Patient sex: M
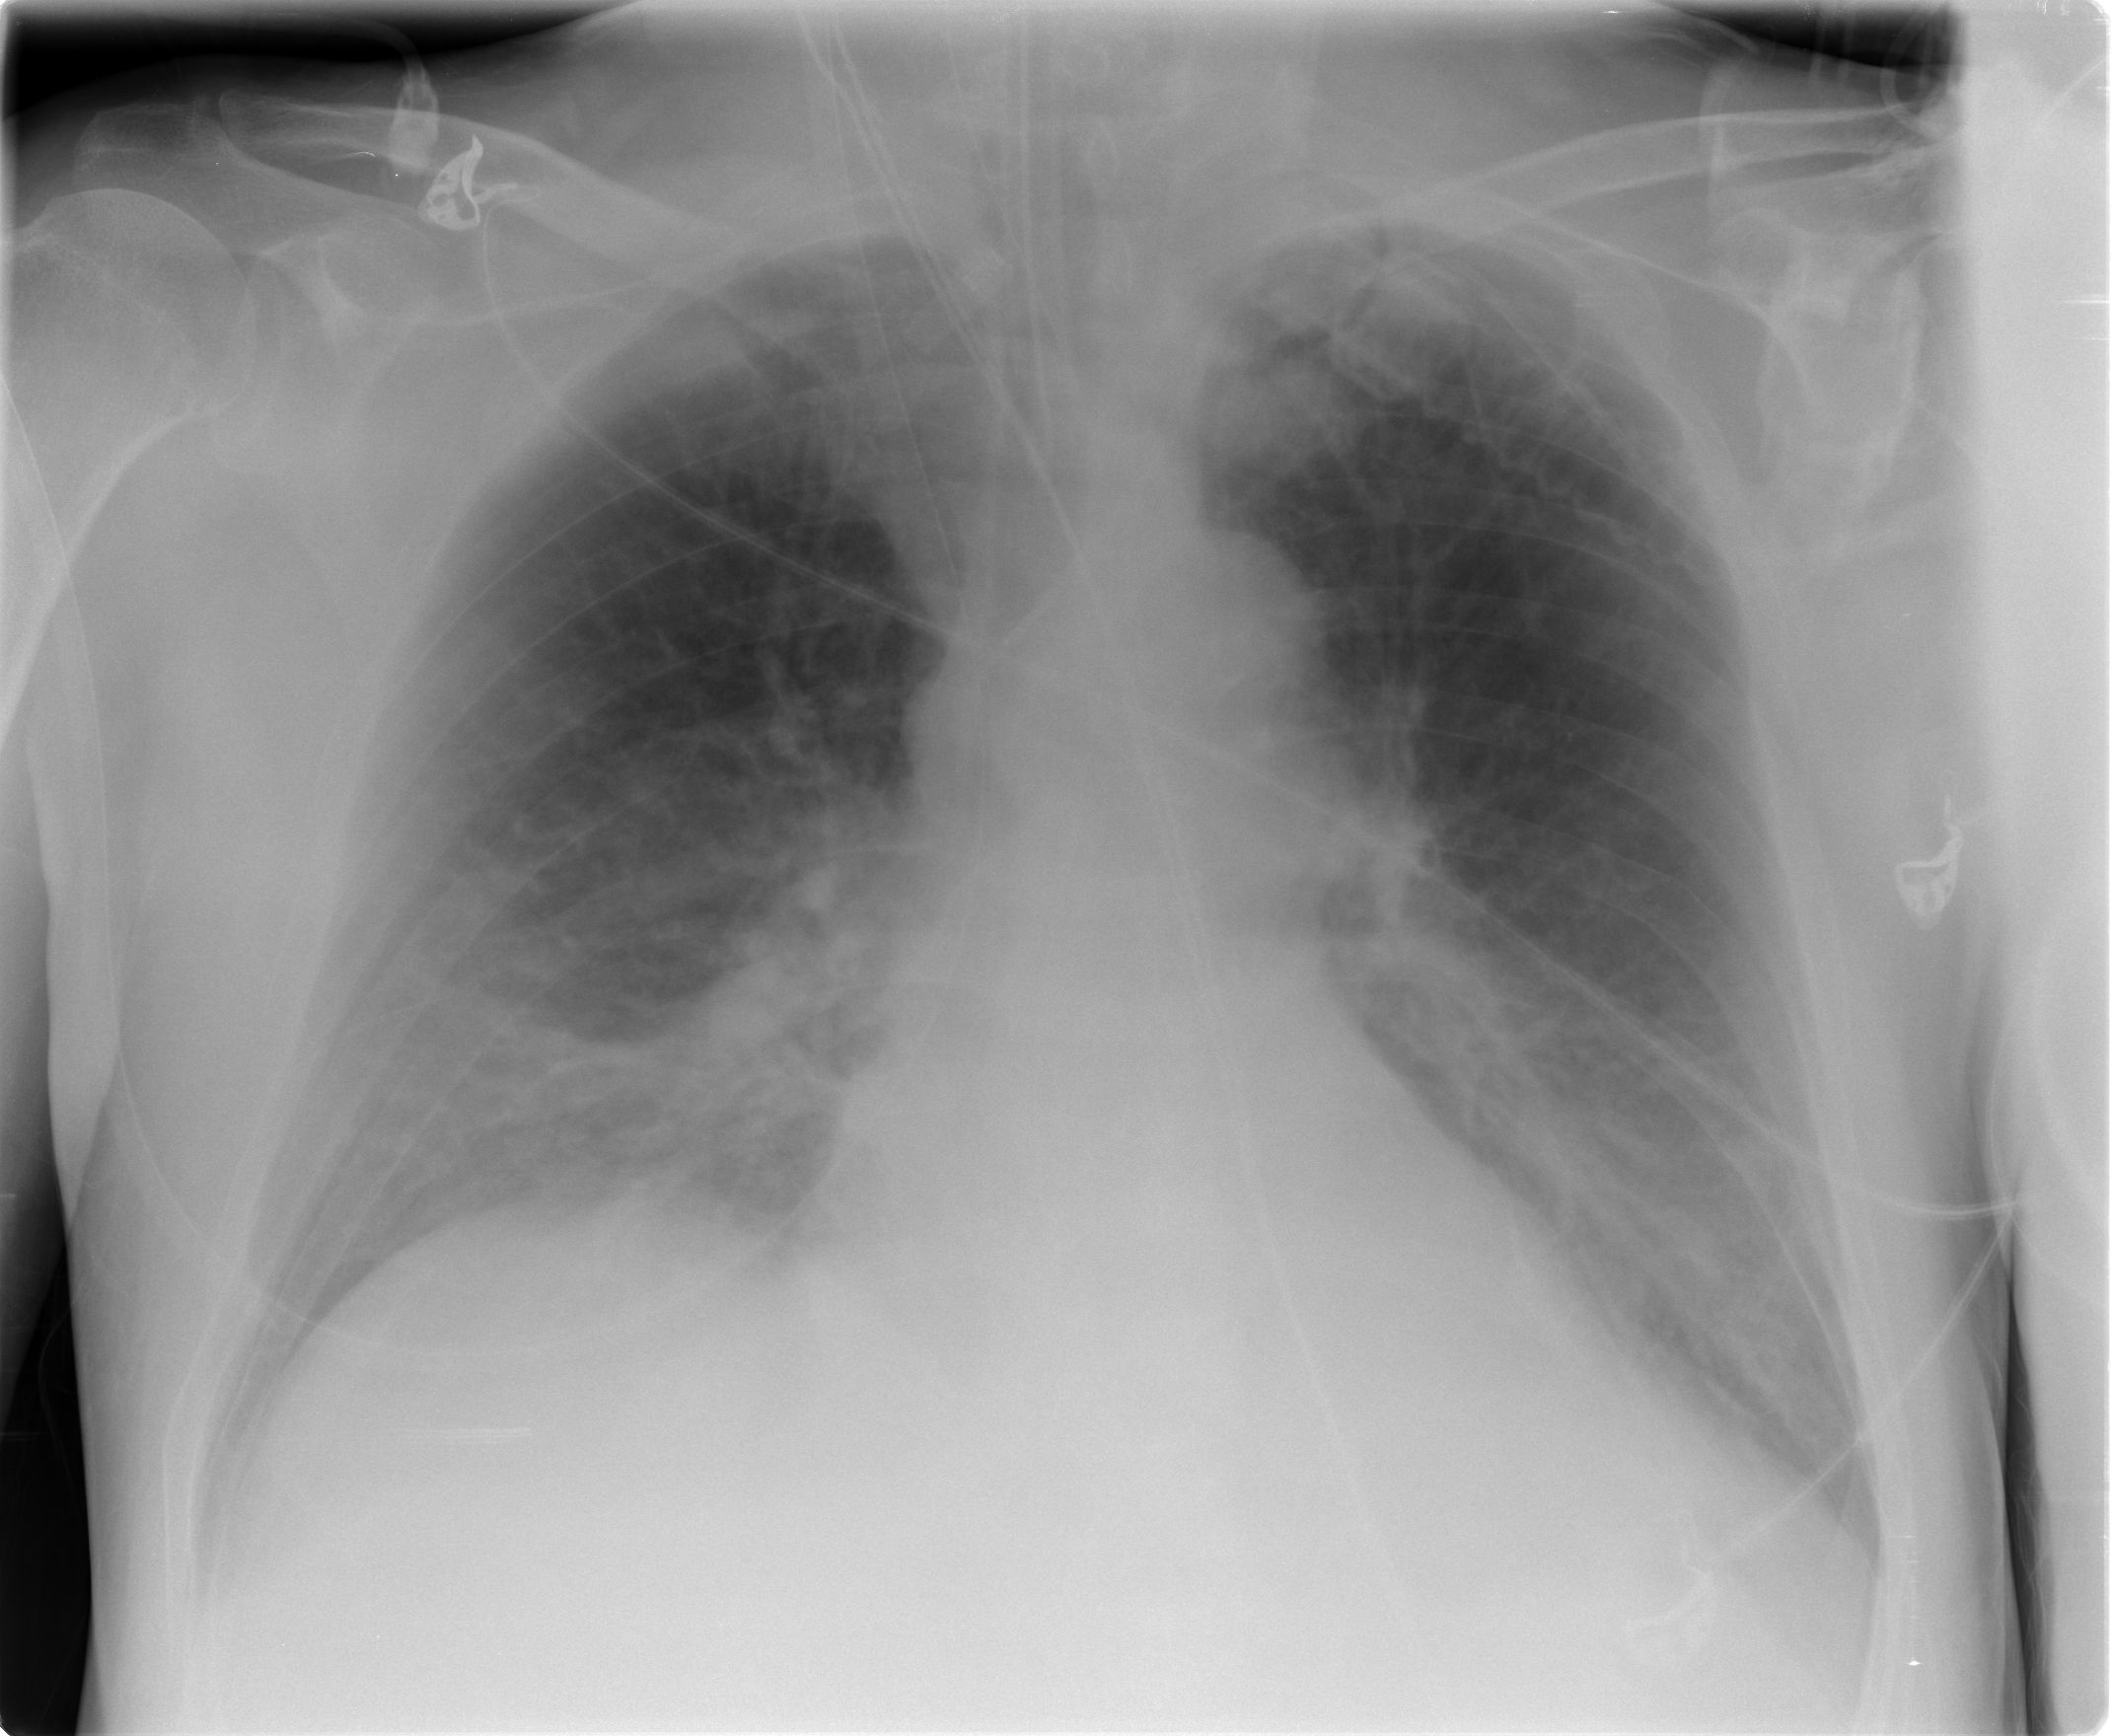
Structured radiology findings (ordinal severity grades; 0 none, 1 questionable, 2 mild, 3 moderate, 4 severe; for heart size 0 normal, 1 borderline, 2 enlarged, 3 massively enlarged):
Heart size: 0
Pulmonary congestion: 2
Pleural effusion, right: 1
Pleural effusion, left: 0
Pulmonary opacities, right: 2
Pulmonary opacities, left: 2
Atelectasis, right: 2
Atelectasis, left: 2